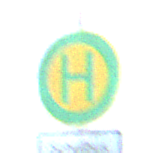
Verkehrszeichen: Haltestelle
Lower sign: ZeitangabenMitBeschraenkungAufWochentage5
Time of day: SunriseSunset
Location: Outdoor (RoadRail)
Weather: PartlyCloudy
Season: NotSpecified
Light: Natural